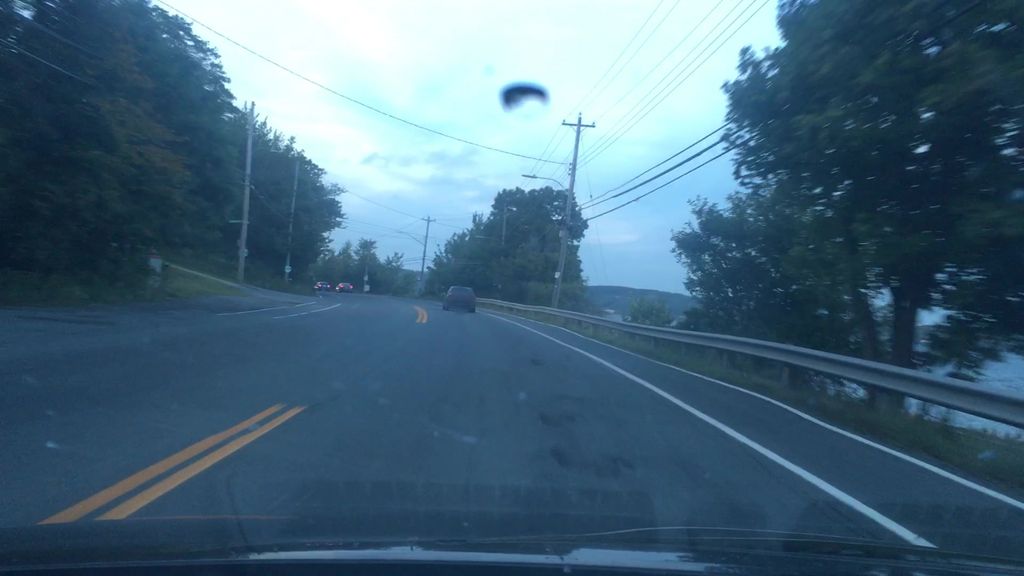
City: halifax